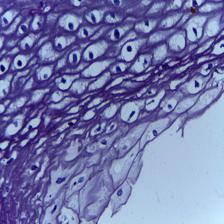
Diagnosis: OSCC